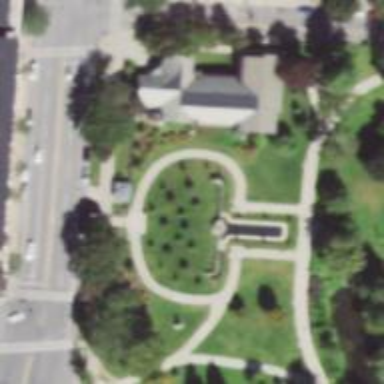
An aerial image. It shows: Historic memorial.